Question: I've got a netcdf data file described as: <URL>
I've opened this file with a tool called 'ncview' and I've found the EXACT value I need:
Current: (i=397, j=137) 14 (x=18.75, y=21.25)

THAT value of 14 is the money-maker. It corresponds to the color output on the map... and I need to be able to get that value for a given input Lat/Lng.
Does anyone happen to know the specific ruby code which I could input a (lat, lng) and get that value ?
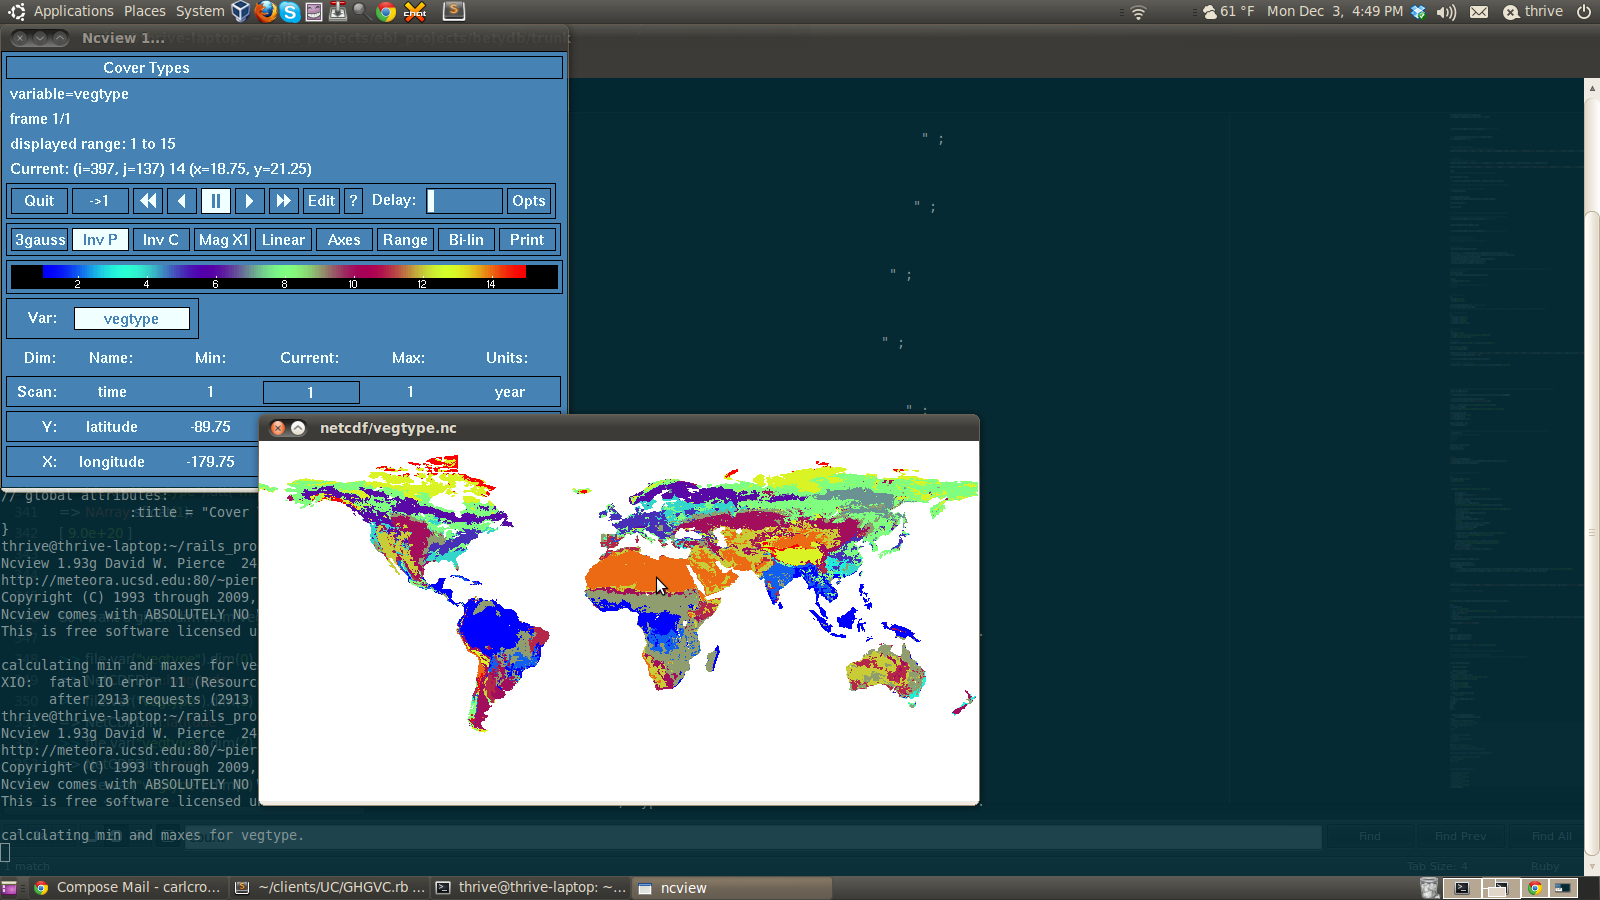
Answer: This requires use of the gem "ruby-netcdf", "0.6.6.1" gem ( which involves a lengthly install process) ... however once its installed you can easily grab the values like so:
'''
require "rubygems"
require "numru/netcdf"
@global_biome = NumRu::NetCDF.open("netcdf/vegtype.nc")
@global_biome_num = @global_biome.var("vegtype")[397,137,0,0][0]
p @global_biome_num
'''